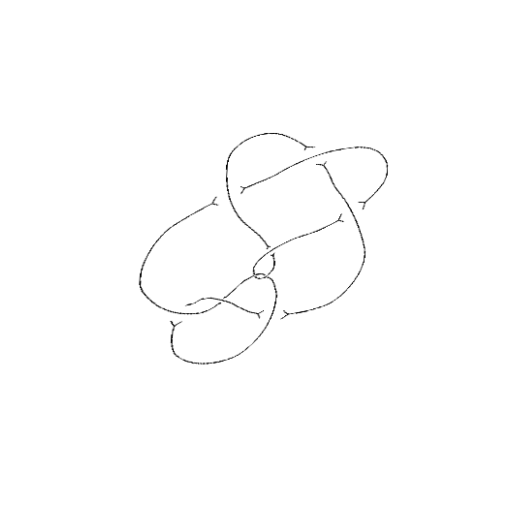
Crossing number: 9